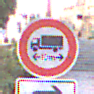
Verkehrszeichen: TatsaechlicheLaenge
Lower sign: RichtungsangabeDurchPfeile5
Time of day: MorningAfternoon
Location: Outdoor (Urban)
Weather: Clear
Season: NotSpecified
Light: Natural